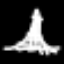
Label: The Eiffel Tower